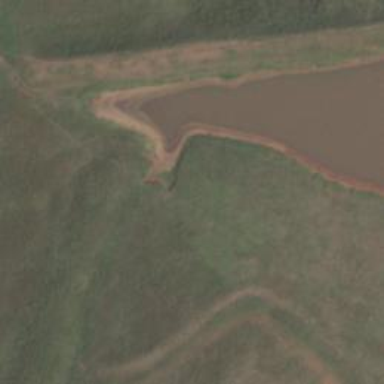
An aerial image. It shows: Reservoir.